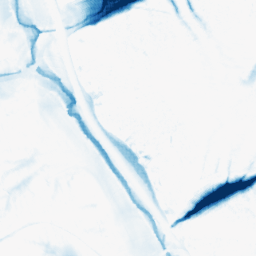
Category: morphological
Decomposition family: morphological
Decomposition parameters: operation: closing
size: 20
Upsampling method: sinc_blackman
Upsampling parameters: scale: 8
kernel_size: 16
Upsampling scale: 8